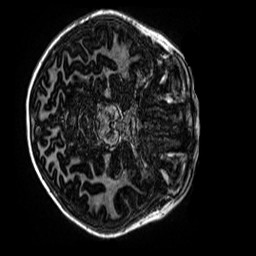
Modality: MP2RAGE
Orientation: axial
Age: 11
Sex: male
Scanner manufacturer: siemens
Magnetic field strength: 3 T
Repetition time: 4 s
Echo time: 0.00299 s